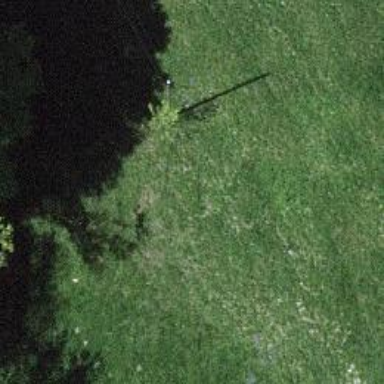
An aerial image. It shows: Utility pole as the man-made structure.